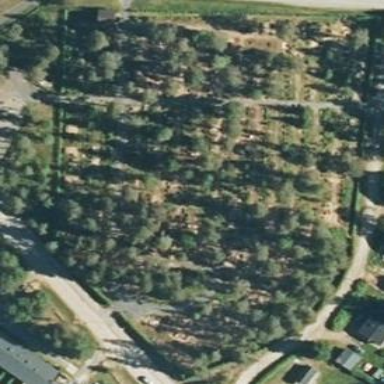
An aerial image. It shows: Cemetery.